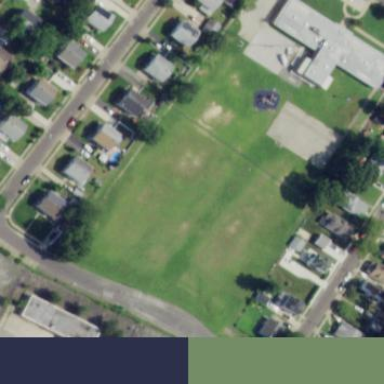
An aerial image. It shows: School located on grassy land.